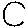
Label: circle